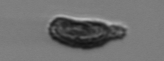
Label: Pseudochattonella_farcimen